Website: lowes
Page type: review-order
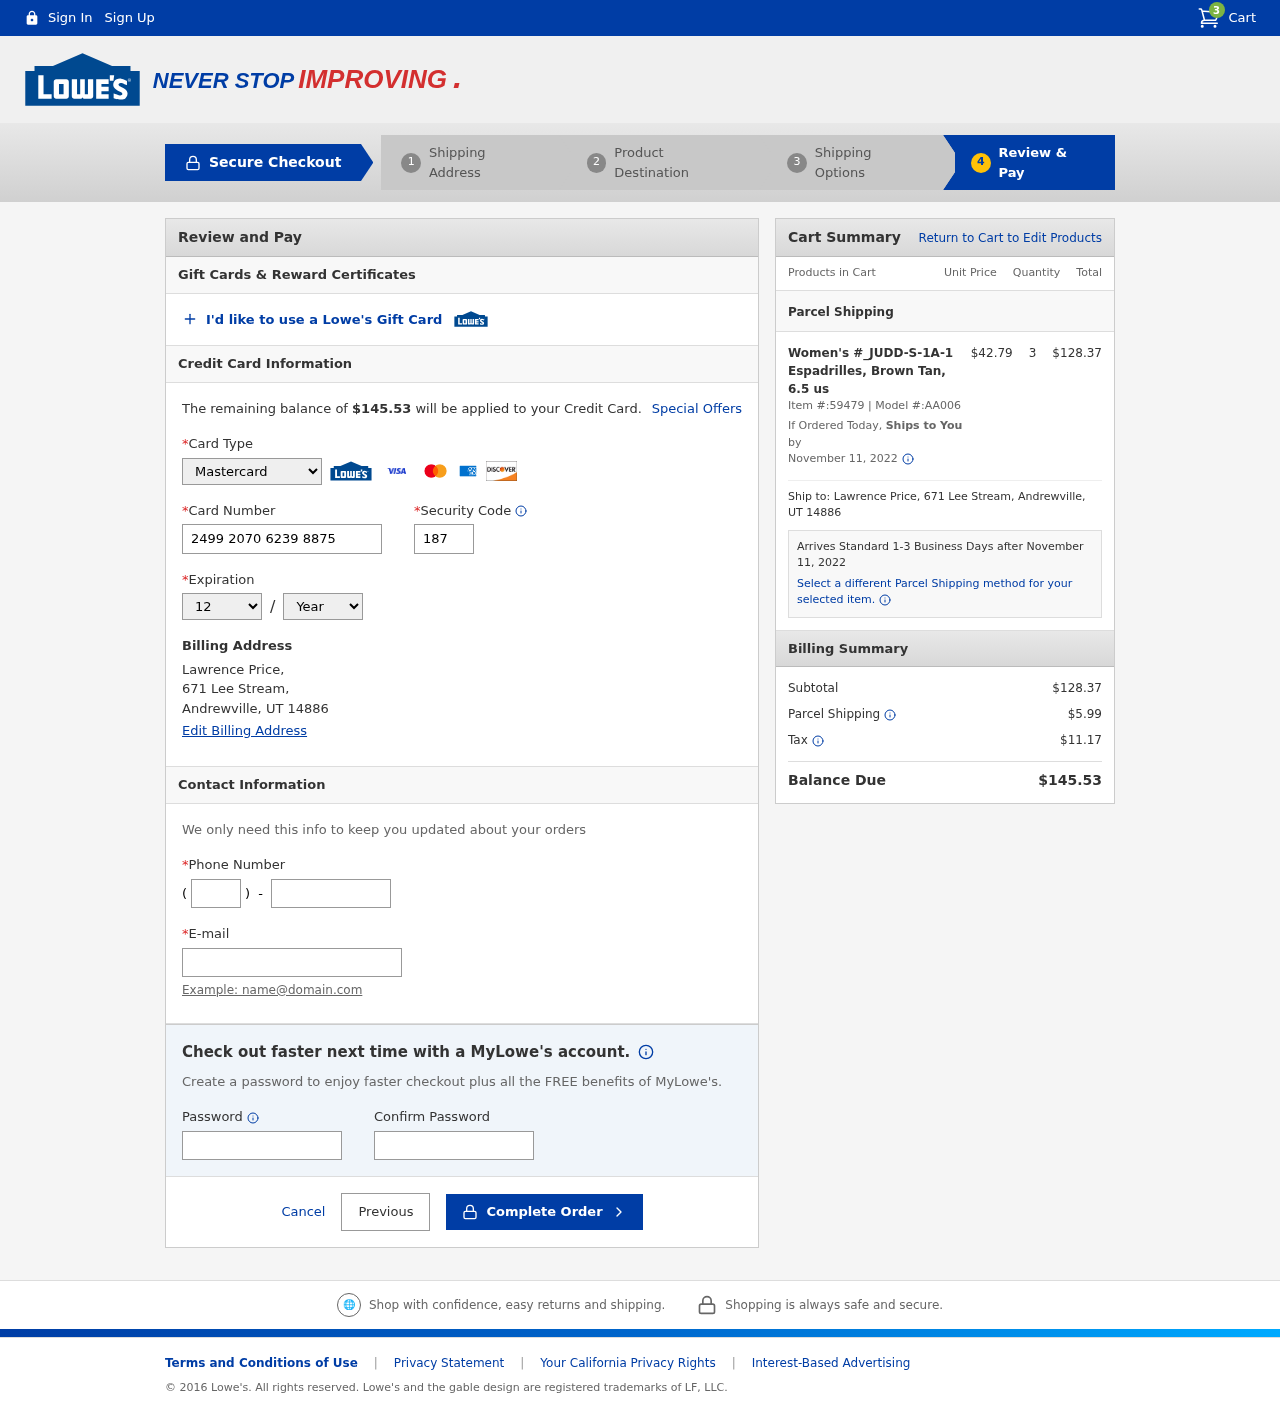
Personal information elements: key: PII_CARD_CVV
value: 187
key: PII_CARD_EXPIRY_MONTH
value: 12
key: PII_CARD_EXPIRY_YEAR
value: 30
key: PII_CARD_NUMBER
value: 2499 2070 6239 8875
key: PII_CARD_TYPE
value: Mastercard
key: PII_CITY
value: Andrewville
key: PII_EMAIL
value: lawrenceprice@hotmail.com
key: PII_FULLNAME
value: Lawrence Price,
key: PII_PHONE
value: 4993216699
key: PII_PHONE_AREA
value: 499
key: PII_POSTCODE
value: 14886
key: PII_STATE_ABBR
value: UT
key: PII_STREET
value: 671 Lee Stream,
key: PII_FULLNAME2
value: Lawrence Price
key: PII_STREET2
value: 671 Lee Stream
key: PII_CITY_STATE_ZIP2
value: Andrewville, UT 14886
Product elements: key: PRODUCT1_NAME
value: Women's #_JUDD-S-1A-1 Espadrilles, Brown Tan, 6.5 us
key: PRODUCT1_PRICE
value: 42.79
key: PRODUCT1_QUANTITY
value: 3
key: PRODUCT1_ITEM_NUMBER
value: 59479
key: PRODUCT1_MODEL_NUMBER
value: AA006
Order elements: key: ORDER_NUM_ITEMS
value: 3
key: ORDER_TOTAL
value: $145.53
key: ORDER_SHIPPING_DATE
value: November 11, 2022
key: ORDER_SUBTOTAL
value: $128.37
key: ORDER_SHIPPING_DATE2
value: November 11, 2022
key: ORDER_SUBTOTAL2
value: $128.37
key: ORDER_SHIPPING_COST
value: $5.99
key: ORDER_TAX
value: $11.17